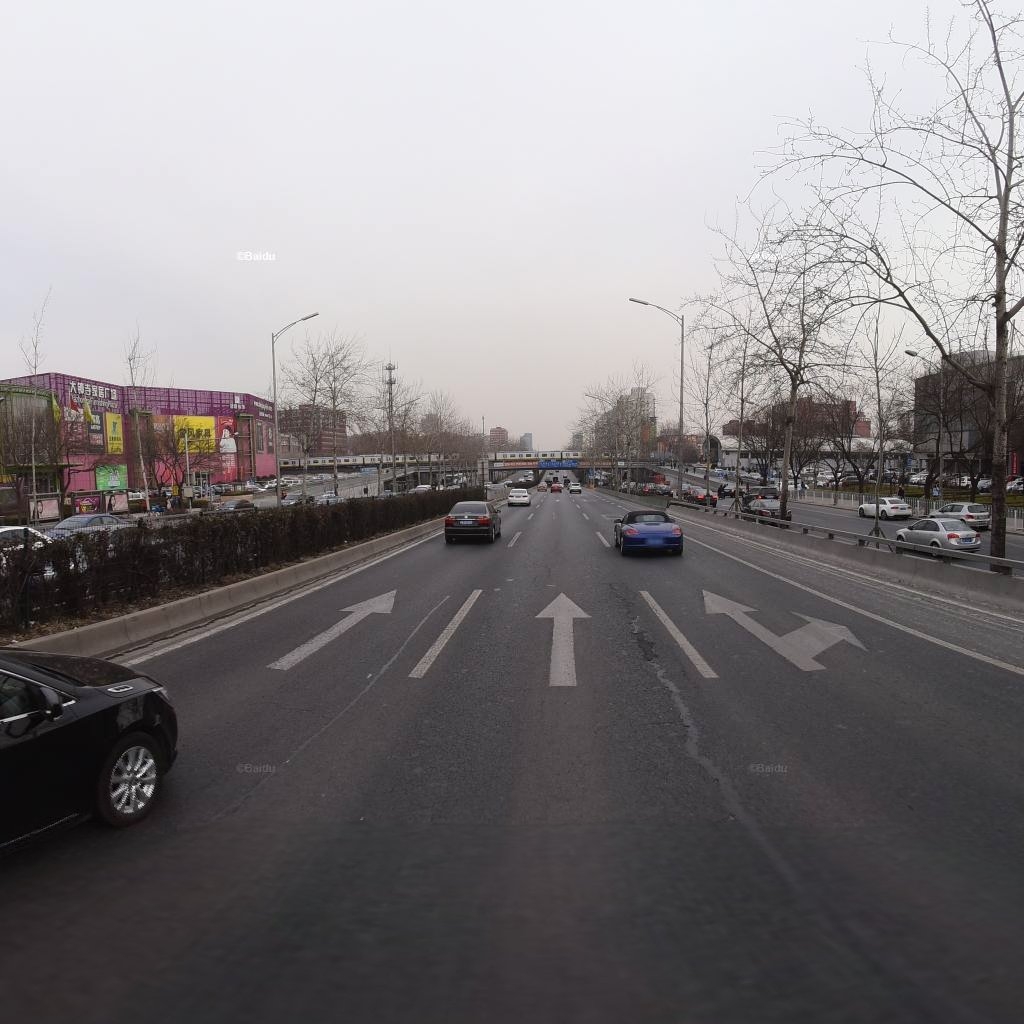
Region: Haidian
Road damage annotations: longitudinal patch, longitudinal patch